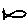
Label: fish